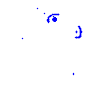
Particle: electron